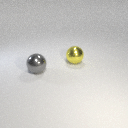
large gray metal sphere to the left of large yellow metal sphere